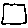
Label: square